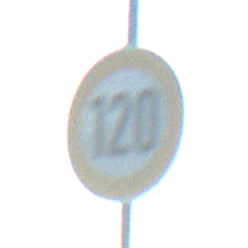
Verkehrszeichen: Geschwindigkeit120
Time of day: SunriseSunset
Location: Outdoor (RoadRail)
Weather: Clear
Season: NotSpecified
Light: Natural